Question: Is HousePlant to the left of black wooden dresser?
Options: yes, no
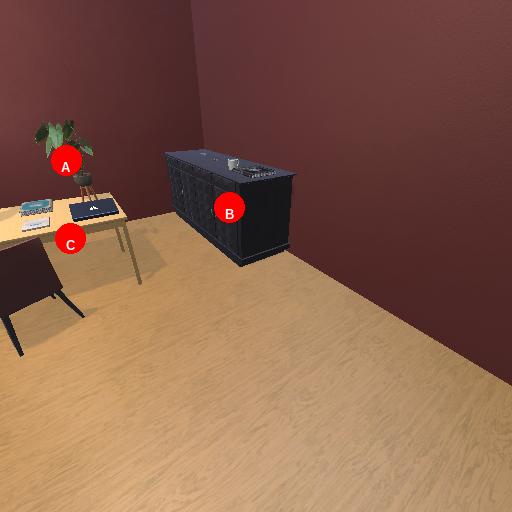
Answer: yes